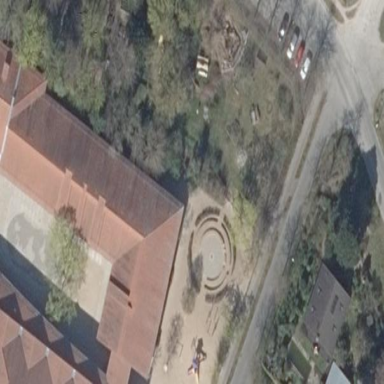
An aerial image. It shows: Playground area for leisure land.